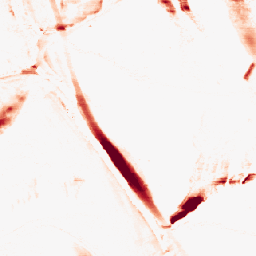
Category: morphological
Decomposition family: morphological_ellipse
Decomposition parameters: operation: opening
width: 5
height: 30
Upsampling method: area
Upsampling parameters: scale: 4
Upsampling scale: 4